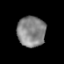
Tissue: prostate
Cell type: T cells
Senescence score: 0.3544
Nuclear area (px): 840
Mean DAPI intensity: 133.263